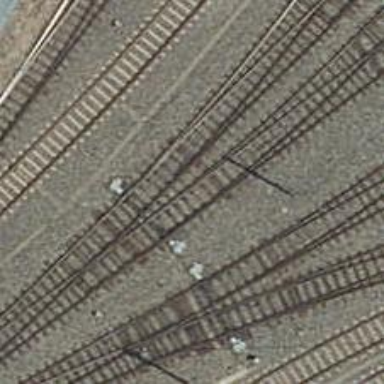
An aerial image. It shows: Railway switch.